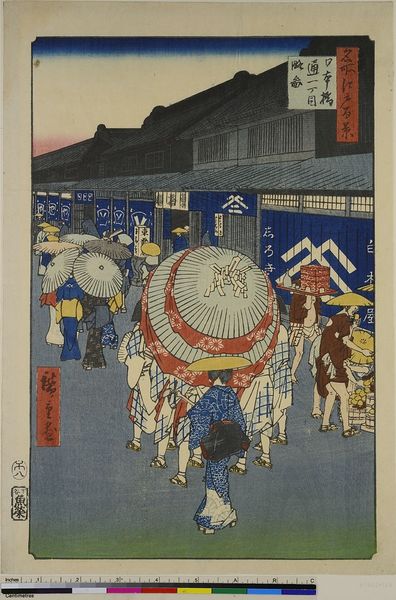
Titel: Grobe Skizze der Nihonbashi-Straße itchome, Blatt 44 aus der Serie: 100 berühmte Ansichten von Edo
Künstler: Utagawa Hiroshige
Standort: Hamburg
Institution: Museum für Kunst und Gewerbe Hamburg
Schlagwörter: blau, gelb, menschen, stadt, braun, rücken, gebäude, rot, beine, holzschnitt, schrift, laden, stadtansicht, druckgraphik, druckgrafik, schirme, china, leben, zeit, farbholzschnitt, laufende, chinesen, edo, reproduktionen, alte stadtansicht, druckerzeugnisse, einkaufspassage, alte ansicht, geschäft, ukiyo, einkaufsstraße, shirokiya